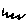
Label: zigzag